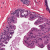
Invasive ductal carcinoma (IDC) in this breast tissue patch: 0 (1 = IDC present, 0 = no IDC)